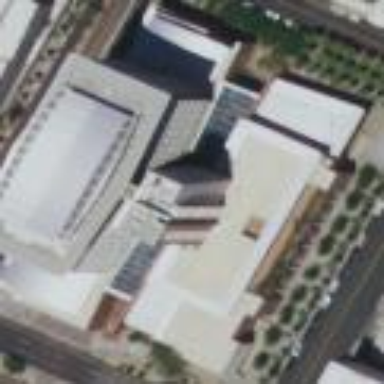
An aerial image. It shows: Courthouse building.